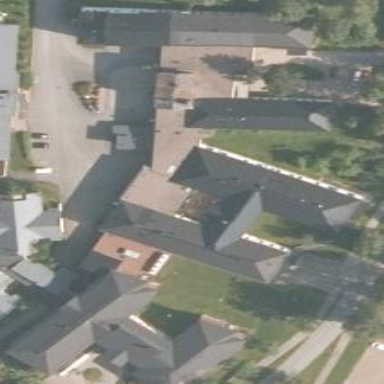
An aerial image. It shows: Clinic building.